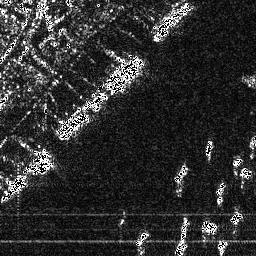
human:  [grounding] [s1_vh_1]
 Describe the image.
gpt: In the satellite image, there is  <ref>1 medium ship </ref> <box>[[0, 68, 10, 78, 0]]</box> located at bottom left,  <ref>2 medium ship </ref> <box>[[11, 58, 21, 68, 0], [22, 43, 33, 54, 0]]</box> located at left,  <ref>1 small ship </ref> <box>[[34, 35, 41, 42, 0]]</box> located at center,  <ref>2 medium ship </ref> <box>[[42, 21, 56, 35, 0], [58, 0, 74, 15, 0]]</box> located at top,  <ref>3 small ship </ref> <box>[[67, 64, 73, 71, 0], [79, 53, 83, 60, 0], [92, 64, 98, 69, 0]]</box> located at right,  <ref>1 small ship </ref> <box>[[52, 89, 58, 95, 0]]</box> located at bottom,  <ref>5 small ship </ref> <box>[[70, 83, 73, 93, 0], [89, 82, 94, 87, 0], [83, 70, 87, 80, 0], [67, 94, 72, 99, 0], [77, 85, 84, 91, 0]]</box> located at bottom right.